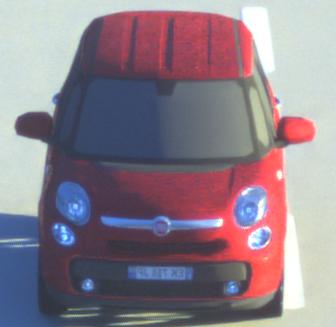
Make: Fiat
Model: 500L 1.4 16V
Detailed model: 500L (199)
Model produced from: 2012/10
Model produced until: 2017/05
Doors: 5
Color: red
Road condition: dry road
Daytime: sunrise or sunset
Contrast: medium contrast